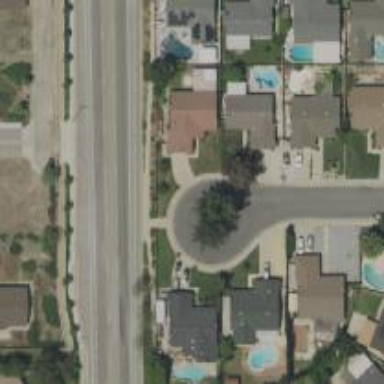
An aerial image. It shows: Turning loop on the road.